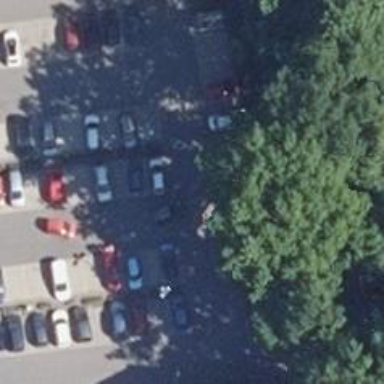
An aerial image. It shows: Asphalt parking aisle off service road.